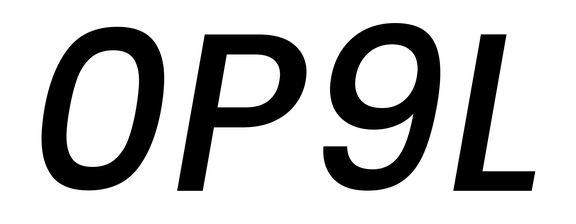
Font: Poppins-MediumItalic